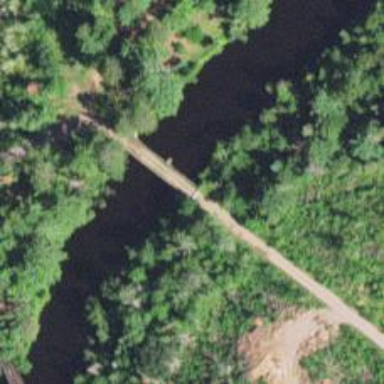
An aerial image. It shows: Service road that includes bridge.